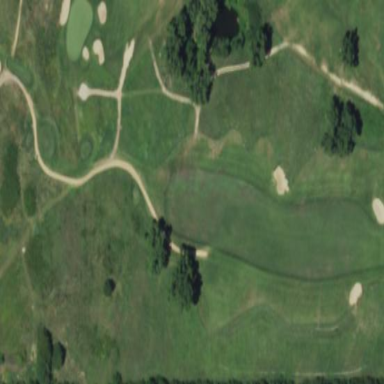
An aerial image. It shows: Golf fairway surrounded by grass.